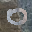
Label: 0